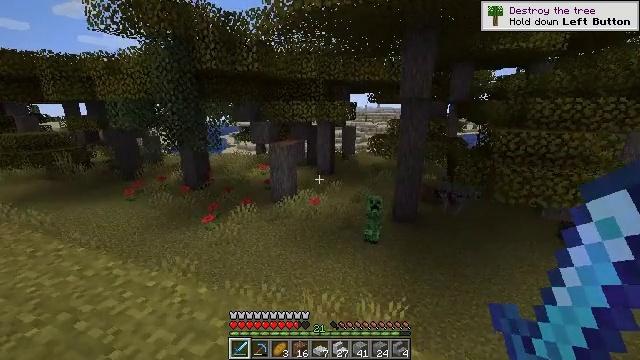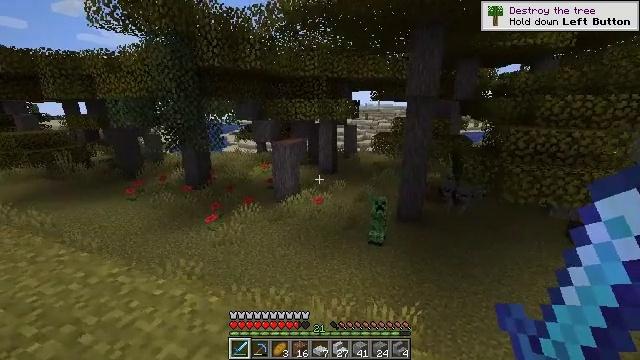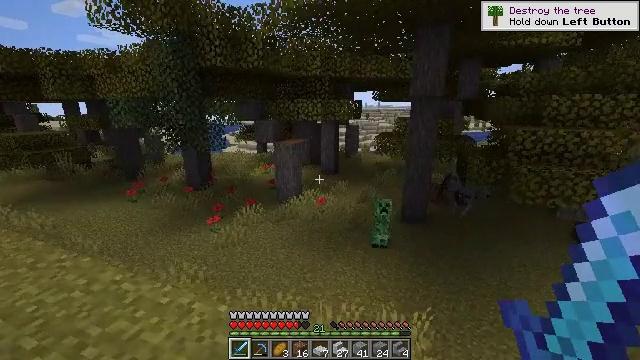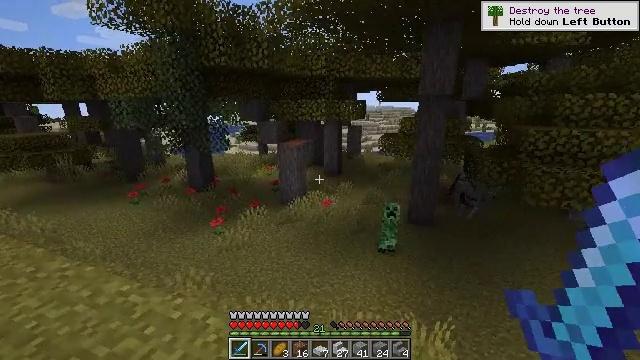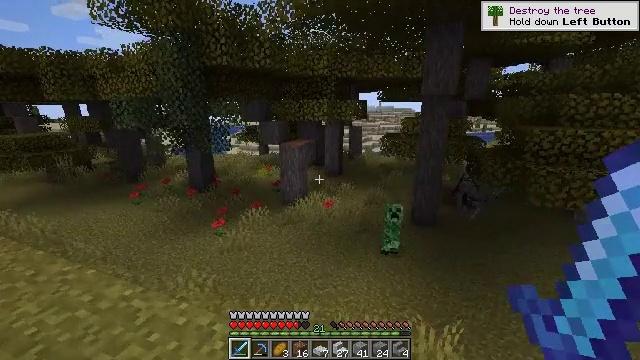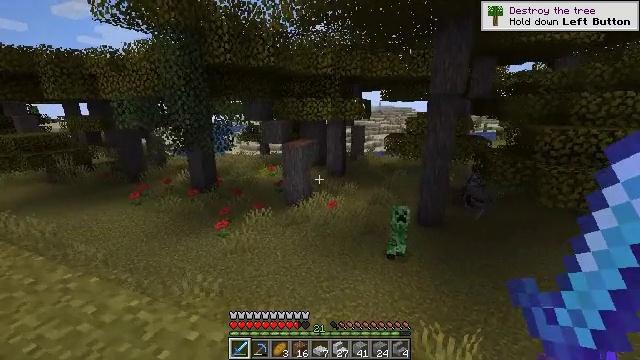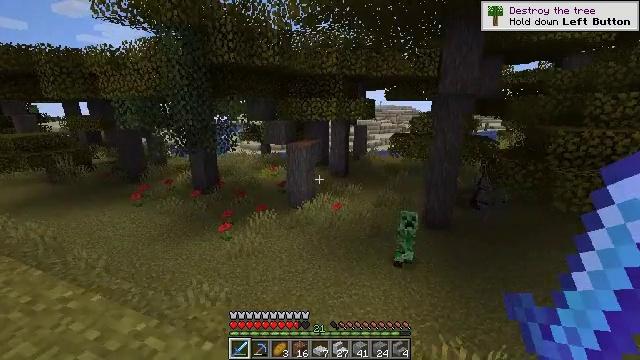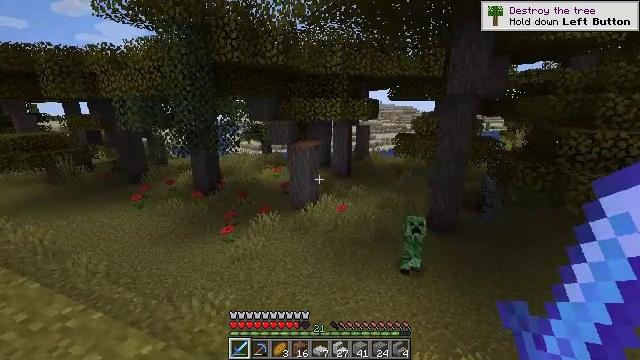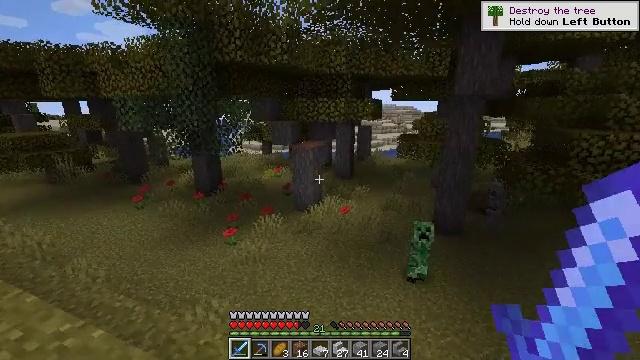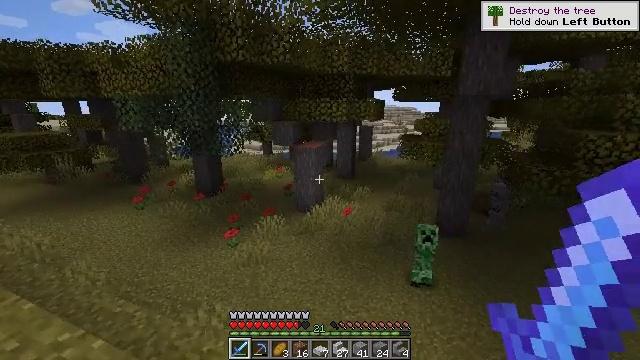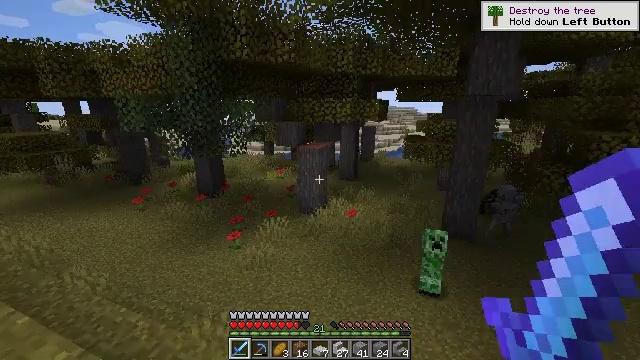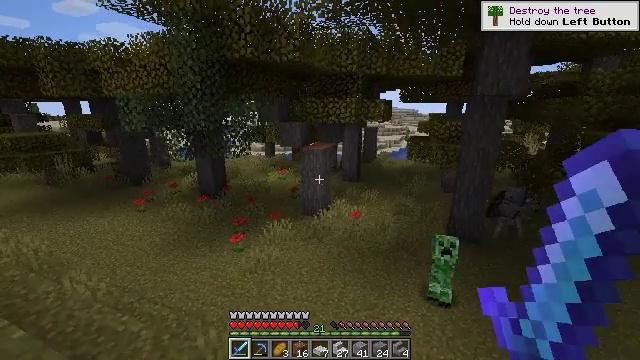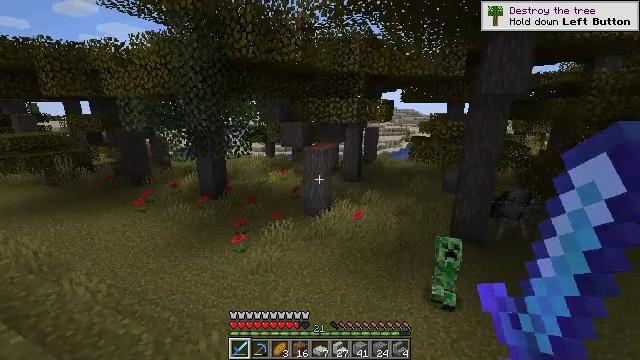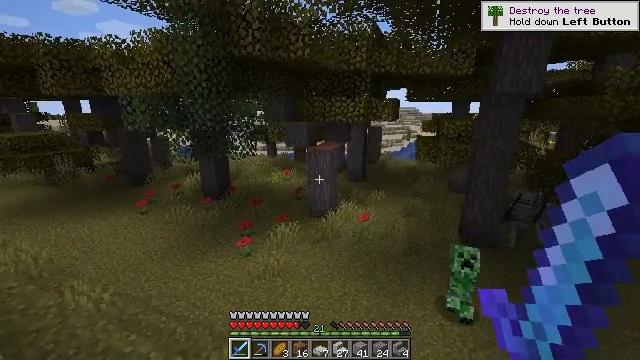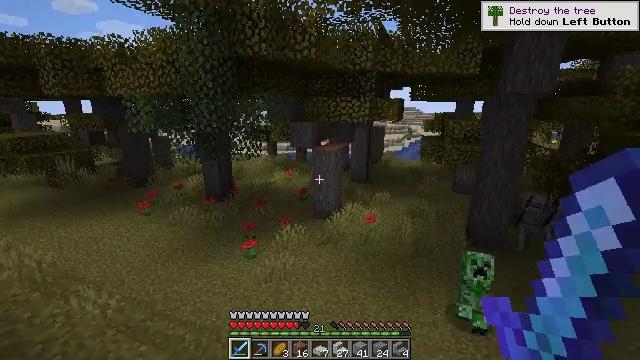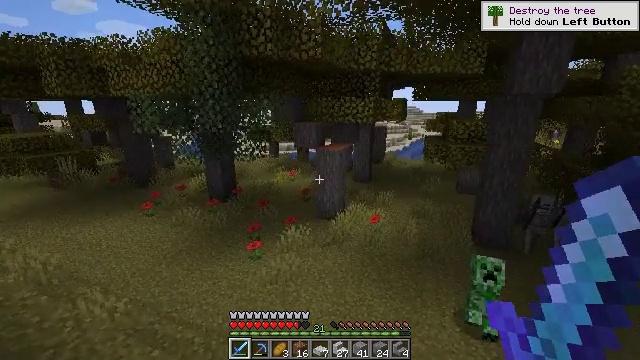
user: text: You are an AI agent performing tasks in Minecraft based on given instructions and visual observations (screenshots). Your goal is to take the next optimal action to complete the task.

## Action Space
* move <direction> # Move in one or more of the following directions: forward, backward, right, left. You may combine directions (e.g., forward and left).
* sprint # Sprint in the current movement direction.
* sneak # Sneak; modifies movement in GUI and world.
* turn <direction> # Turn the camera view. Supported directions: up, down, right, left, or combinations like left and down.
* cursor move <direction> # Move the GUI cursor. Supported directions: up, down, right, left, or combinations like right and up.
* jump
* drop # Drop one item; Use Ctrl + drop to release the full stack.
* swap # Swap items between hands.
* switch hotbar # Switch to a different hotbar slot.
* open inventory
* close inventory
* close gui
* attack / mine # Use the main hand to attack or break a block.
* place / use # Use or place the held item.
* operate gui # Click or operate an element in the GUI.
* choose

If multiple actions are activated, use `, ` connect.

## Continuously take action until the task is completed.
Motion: motion action
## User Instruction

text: Break the dead bush for sticks.
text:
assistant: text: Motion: move forward and move left
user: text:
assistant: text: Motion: move forward and move left
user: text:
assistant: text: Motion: move forward and move left
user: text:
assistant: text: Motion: move forward and move left
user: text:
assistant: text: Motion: move forward and move left
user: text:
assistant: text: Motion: move forward and move left
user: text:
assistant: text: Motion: move forward and move left
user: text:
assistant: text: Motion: move forward and move left
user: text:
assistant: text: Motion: move forward and move left
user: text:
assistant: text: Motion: move forward and move left
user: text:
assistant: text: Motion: move forward and move left
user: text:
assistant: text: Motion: move forward and move left
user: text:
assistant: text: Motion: move forward and move left
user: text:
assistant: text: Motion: move left
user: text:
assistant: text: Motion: move left
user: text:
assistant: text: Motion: move left
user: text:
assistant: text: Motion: move left, turn left and down
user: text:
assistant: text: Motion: move left, turn left and up
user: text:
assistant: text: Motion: move left, turn left and up
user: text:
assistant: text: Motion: move forward and move left, turn left
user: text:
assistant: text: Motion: move forward and move left
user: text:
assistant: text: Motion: move forward
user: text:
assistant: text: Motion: move forward
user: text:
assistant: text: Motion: move forward
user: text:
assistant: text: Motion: move forward
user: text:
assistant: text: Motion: move forward
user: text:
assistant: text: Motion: move forward
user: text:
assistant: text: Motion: move forward
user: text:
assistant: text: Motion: move forward
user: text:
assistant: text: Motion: move forward